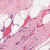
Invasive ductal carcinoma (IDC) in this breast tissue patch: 0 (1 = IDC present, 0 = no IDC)